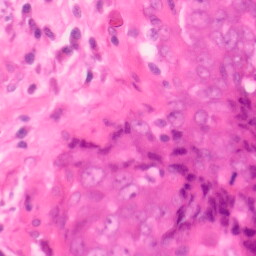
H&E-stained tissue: Colon